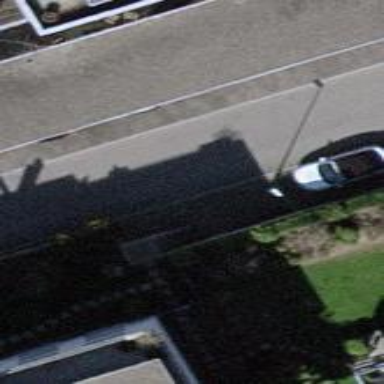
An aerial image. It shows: Group of garages.